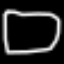
Label: square